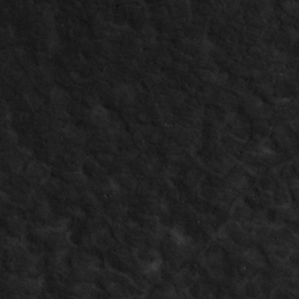
Label: non_frost